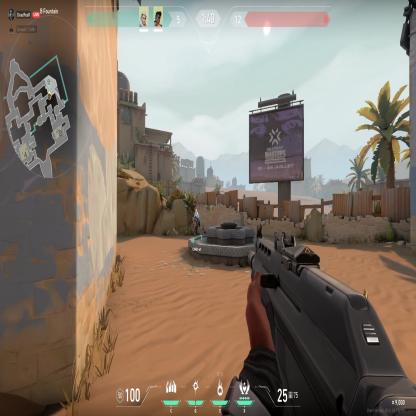
Label: teammate